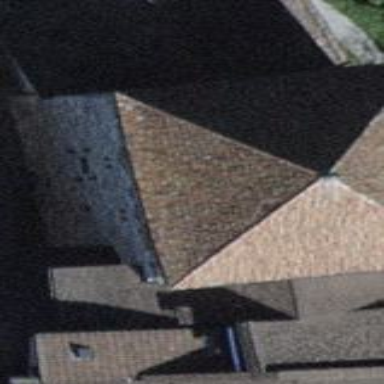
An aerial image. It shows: Building with pyramidal roof made of red roof tiles. The building itself is light gray in color.